Question: I am new to Git so I am not sure how to fix my current situation.
I have a "master" repository 'A'. I then have a clone of it as repository 'B'. Both happen to be on the same machine, although in the future they will not be. 'A' is a remote for 'B'.
My design for this is that changes will be made to 'A', and 'B' will simply pull from upstream to update. 'B' may have some local changes sometimes.
The issue is that I accidentally made a change on 'B' instead of 'A'. Before this change, both repos were identical. The change was a revert some images from a previous commit (taking them from "original" state to the "correct" state), but I don't think the fact that it was a revert matters. Then, noticing that I did it on the wrong repo, I undid (setting the images to original state before I started) and instead made the change on the "master"/upstream 'A'.

Now, 'B' has the original images again, and 'A' has the newly fixed images. The problem is that 'B' says that it is two revisions ahead of 'A'. It offers me an option to push to 'A', but errors if I do:
> remote: error: refusing to update checked out branch:
refs/heads/master remote: error: By default, updating the
current branch in a non-bare repository remote: error: is
denied, because it will make the index and work tree inconsistent
remote: error: with what you pushed, and will require 'git reset
--hard' to match remote: error: the work tree to HEAD. remote: error: remote: error: You can set
'receive.denyCurrentBranch' configuration variable to remote:
error: 'ignore' or 'warn' in the remote repository to allow pushing
into remote: error: its current branch; however, this is not
recommended unless you remote: error: arranged to update its
work tree to match what you pushed in some remote: error:
other way. remote: error: remote: error: To squelch
this message and still keep the default behaviour, set remote:
error: 'receive.denyCurrentBranch' configuration variable to 'refuse'.
To C:\dev\jenkins-1.501 ! [remote rejected] master -> master (branch
is currently checked out)
'B''A' I now have 'A' as it is supposed to be, and I want to simply pull the changes into 'B'.
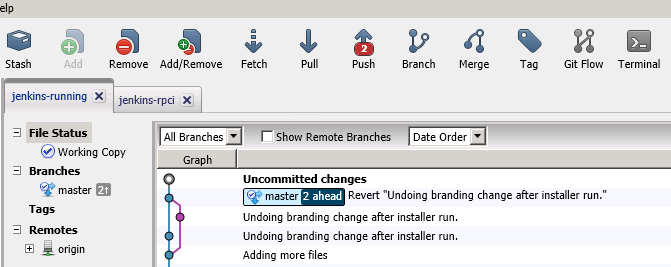
Answer: Instead of "pulling the changes into" 'B' (which means "adding new stuff"), you need to make 'B''s 'master' branch-label point back to the same commit that 'A' says.
Since you are sure you want to get rid of all changes made on 'B', this is easy!
Step 1, get up-to-date (a no-op if you are already up to date):
'''
B$ git fetch origin
'''
Step 2, make absolutely sure you're on machine 'B' and are on branch 'master', etc.
'''
B$ hostname; git status # etc
'''
Step 3: on 'B', say that the branch you're on now (i.e., 'master') should be set to the same point as 'origin/master', i.e., "the 'master' I saw on 'A' the last time I did a 'fetch' to get up to date":
'''
B$ git reset --hard origin/master
'''
(Incidentally, all of this is command-line; any GUI you have running, you may have to force it to re-read the underlying git repo to pick up the changes.)